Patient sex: F
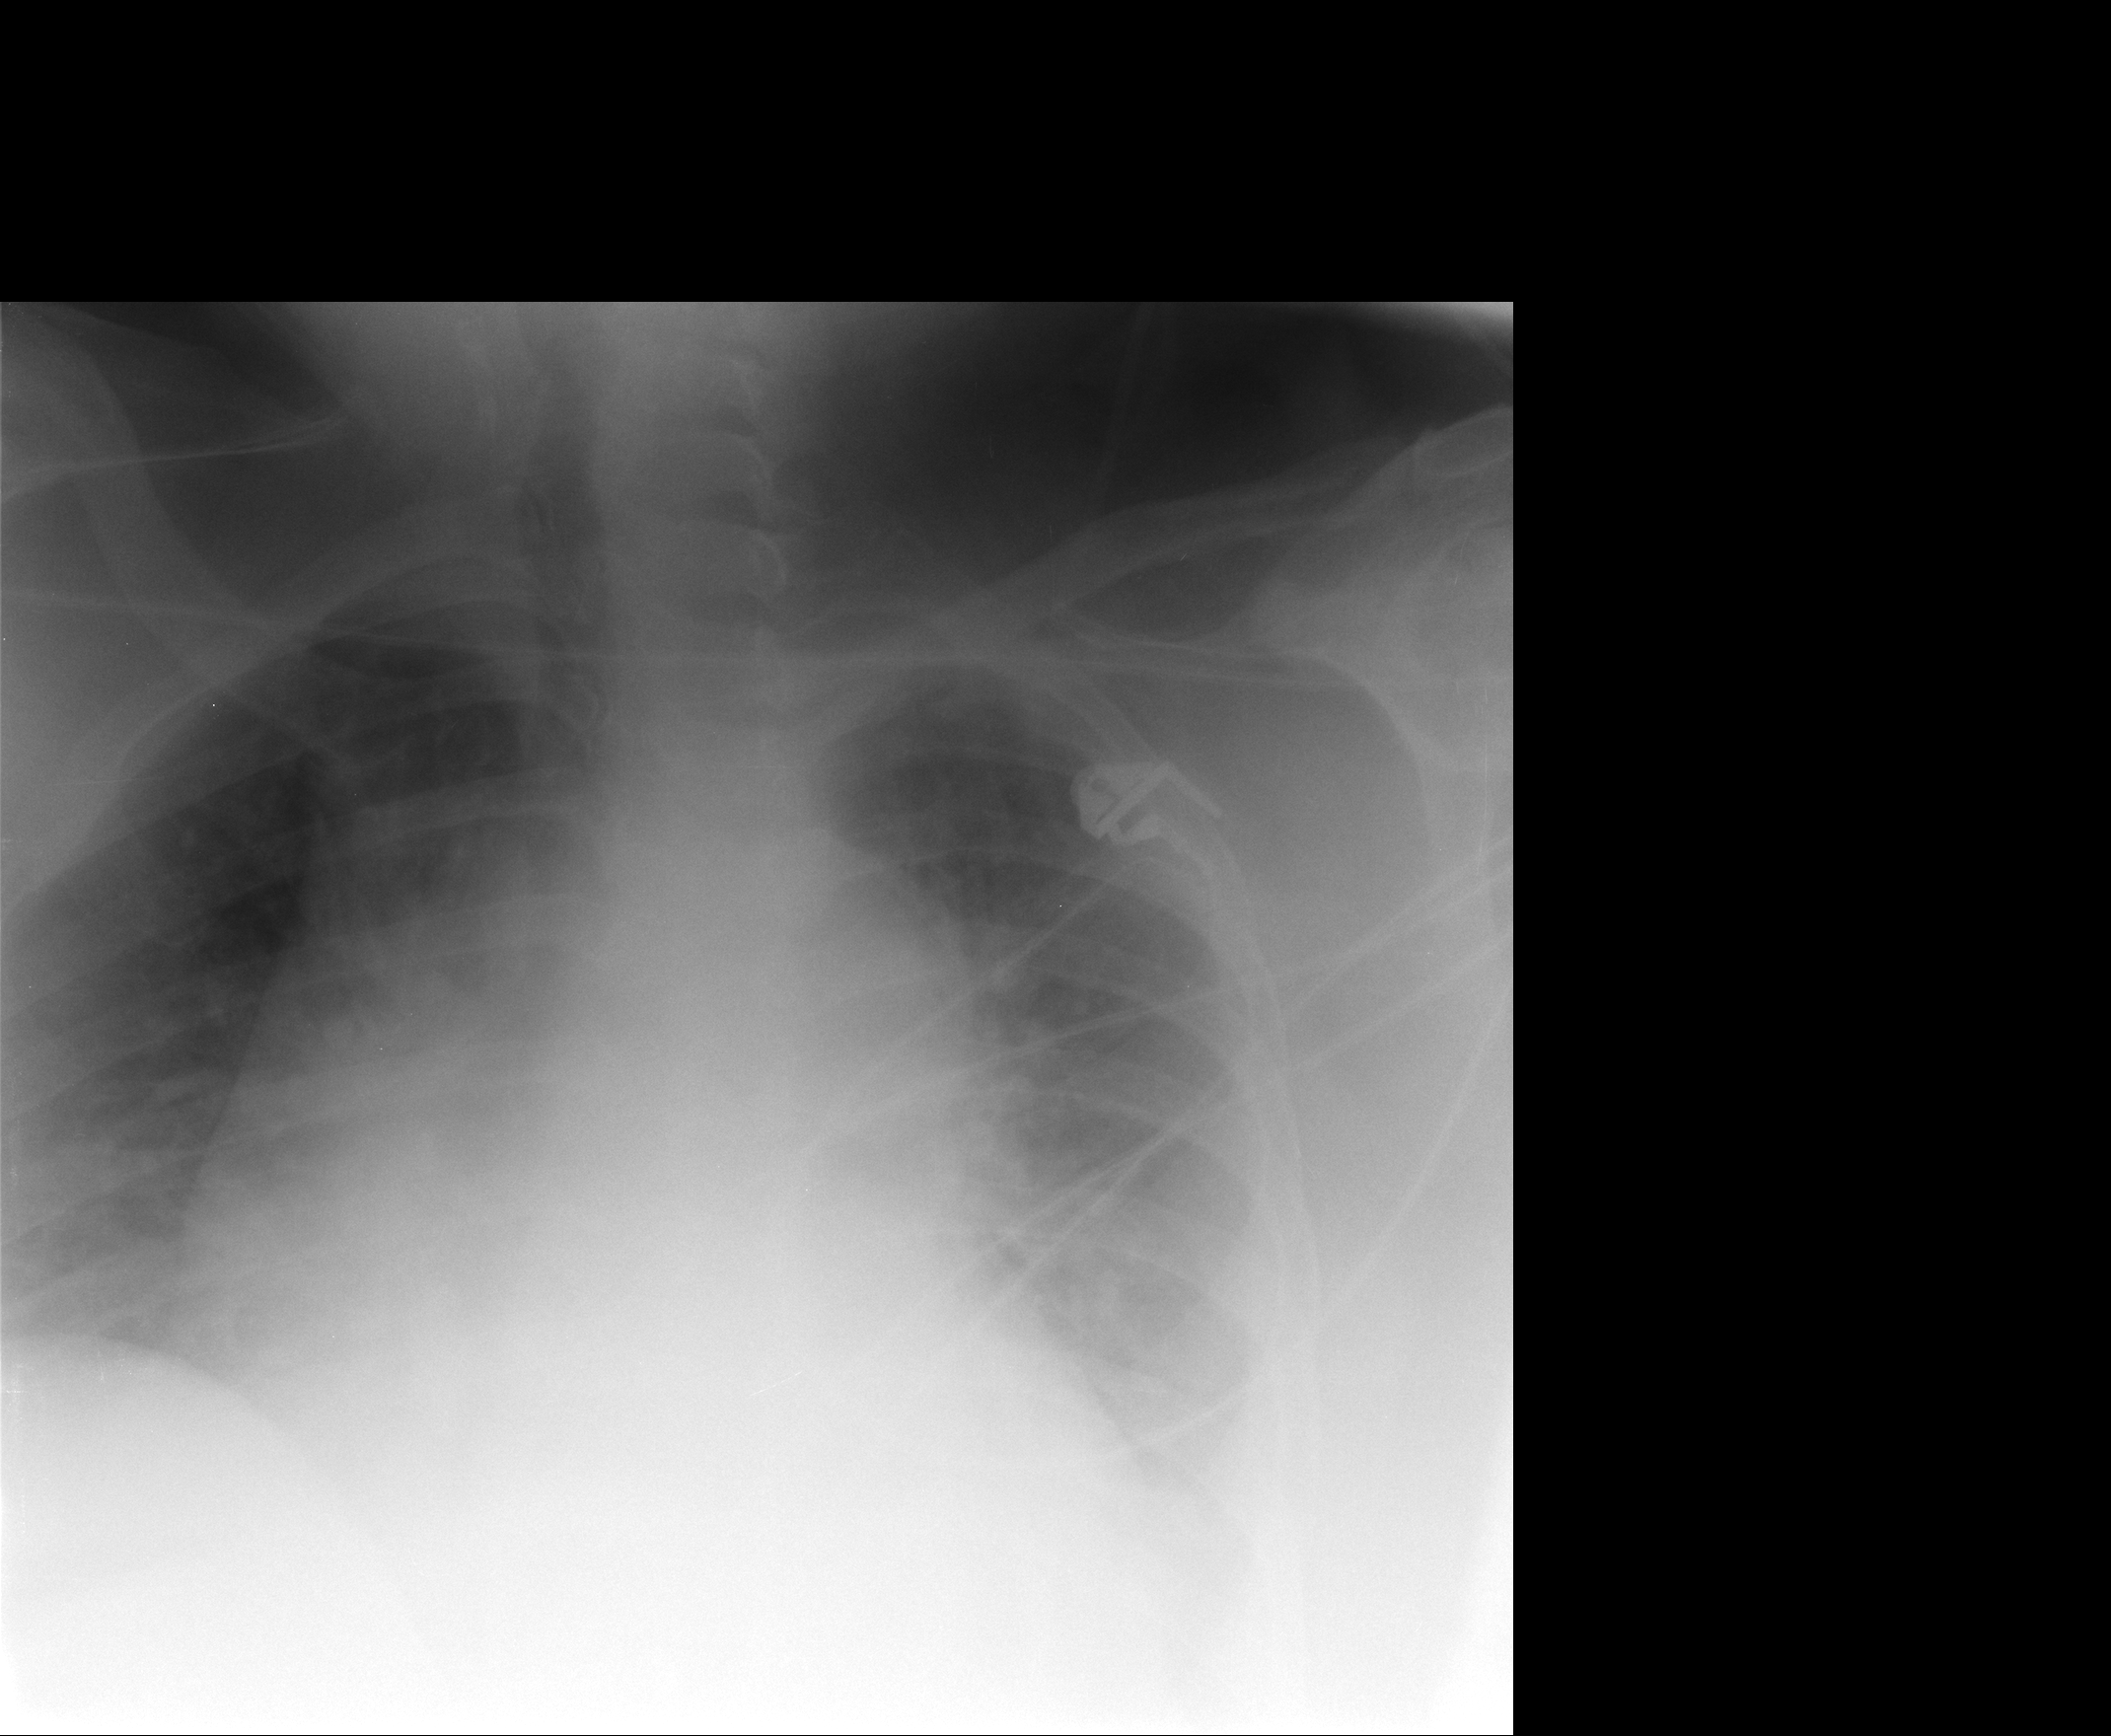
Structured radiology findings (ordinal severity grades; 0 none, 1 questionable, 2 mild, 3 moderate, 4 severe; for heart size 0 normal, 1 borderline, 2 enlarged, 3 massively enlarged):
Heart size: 2
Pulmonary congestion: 2
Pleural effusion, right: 0
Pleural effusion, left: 2
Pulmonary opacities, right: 0
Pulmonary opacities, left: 0
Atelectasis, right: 0
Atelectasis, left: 2